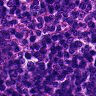
Metastatic tissue present: no